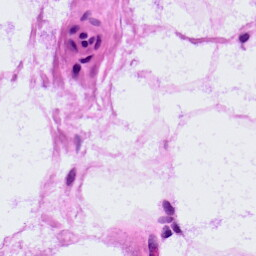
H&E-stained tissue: LymphNode